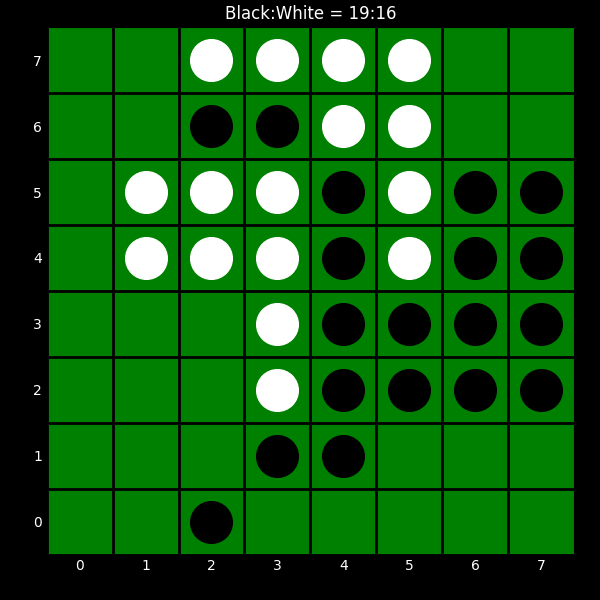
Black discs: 19
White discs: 16